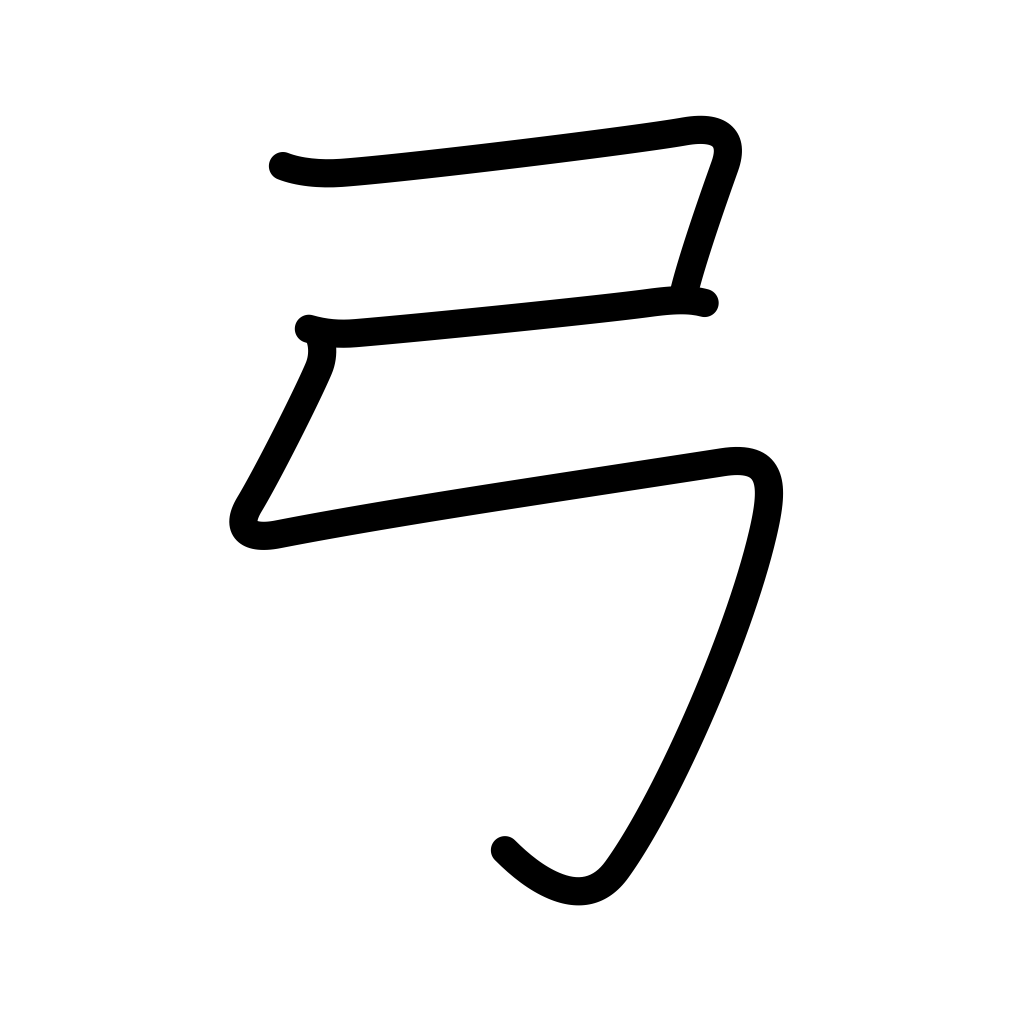
Meaning: bow